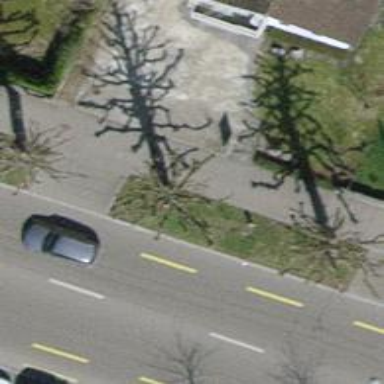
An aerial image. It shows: Avenue lined with trees.